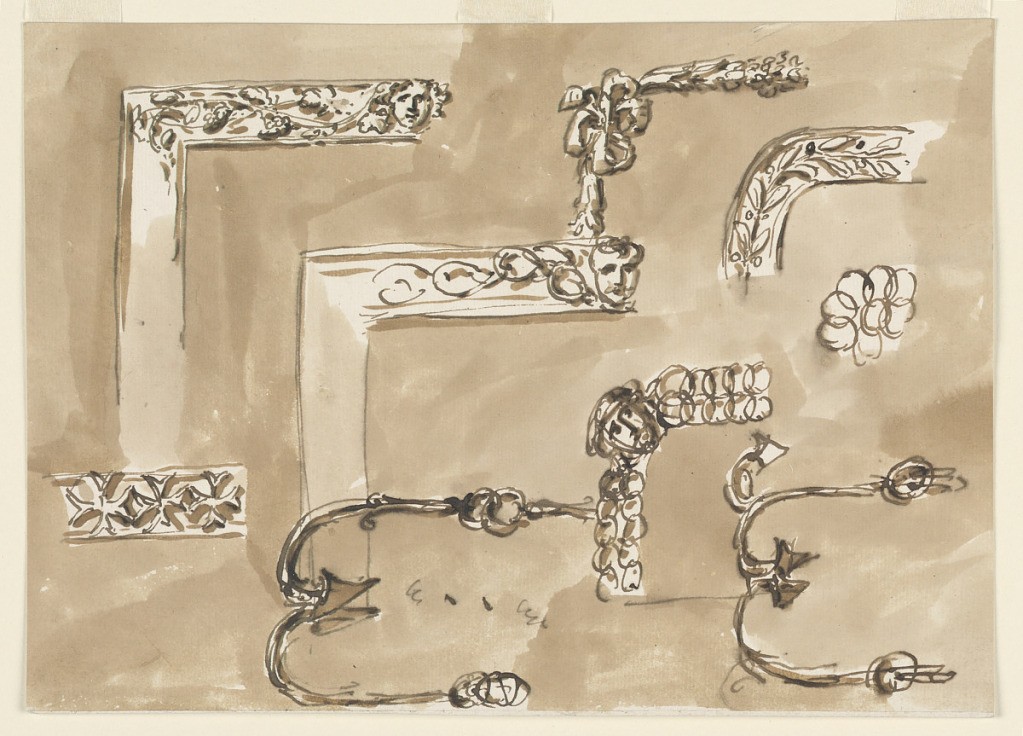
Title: Metal frames for Purses
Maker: Giuseppe Barberi, Italian, 1746–1809
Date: ca. 1780
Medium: Pen and brown ink, brush and brown wash on lined off-white laid paper
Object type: Drawing
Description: Top row: a left top corner. From a band in the top center start intertwined vine stems. A left top corner: garlands fastened by a bow knot, in the corner. Left top part of a bow, decorated with a laurel bough. Second row: a left top corner decorated with a chain, starting from a man's head, in the top center. A rosette. Third row: fragment of a band with three Maltese crosses. A bow formed by chains which are connected in the corner of a head. Bottom row: two left halves of frames which are composed of anchors. Colored background.